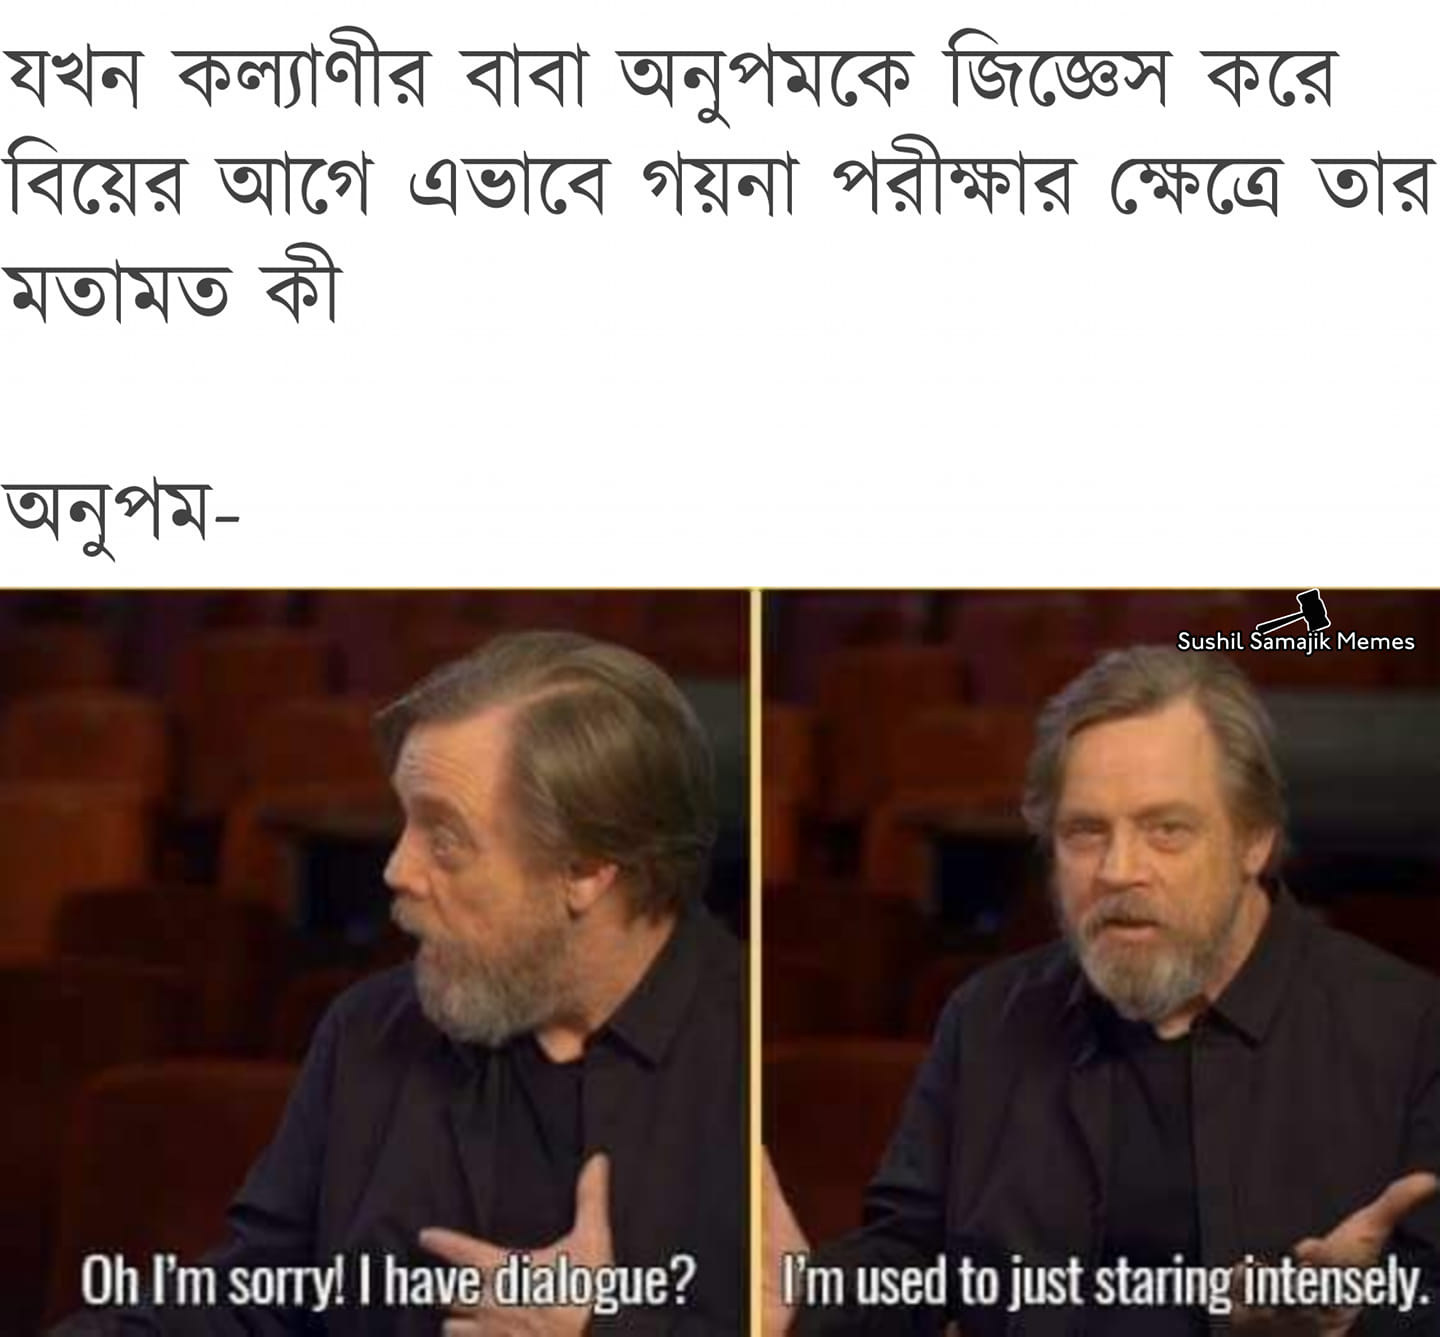
Caption: যখন কল্যানীর বাবা অনুপমকে জিজ্ঞেস করে বিয়ের আগে এভাবে গয়না পরীক্ষার ক্ষেত্রে তার মতামত কী     অনুপম -    Oh I'm sorry !   I have dialogue ?     I'm used to just starting intensely.
Label: non-hate